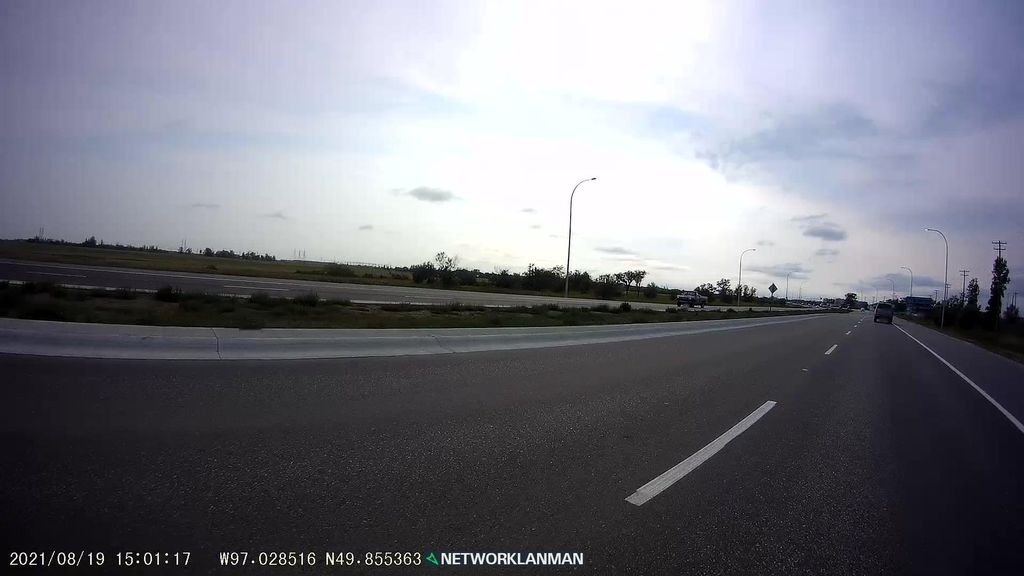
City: winnipeg